Question: this question is regarding opencv with c++ in VS2008 express.
I'm doing very simple thing. Trying to get skin values from camera image.
As you can see in the screenshot camera image looks fairly good. I'm converting it to HSV & separating Hue channel from that to later threshold the skin value. But Hue channel seems too much noisy & grainy. Also HSV image window shows degradation of information. Why is that happening? & how to solve that. If we cant can we remove noise by some kind of smoothing? Code is as below :
'''
#include <opencv2/opencv.hpp>
int main(){
cv::VideoCapture cap(0); // open the default camera
cv::Mat hsv, bgr, skin;//make image & skin container
cap >> bgr;
//cvNamedWindow("Image");
//cvNamedWindow("Skin");
//cvNamedWindow("Hue");
cv::cvtColor(bgr, hsv, CV_BGR2HSV);
std::vector<cv::Mat> channels;
cv::split(hsv, channels);
cv::Mat hue;
hue = channels[0];
cv::imshow("Image", bgr);cvMoveWindow("Image",0,0);
cv::imshow("HSV", hsv);cvMoveWindow("HSV",660,0);
cv::imshow("Hue", hue);cvMoveWindow("Hue",0,460);
cvWaitKey(0);//wait for key press
return 0;
}
'''

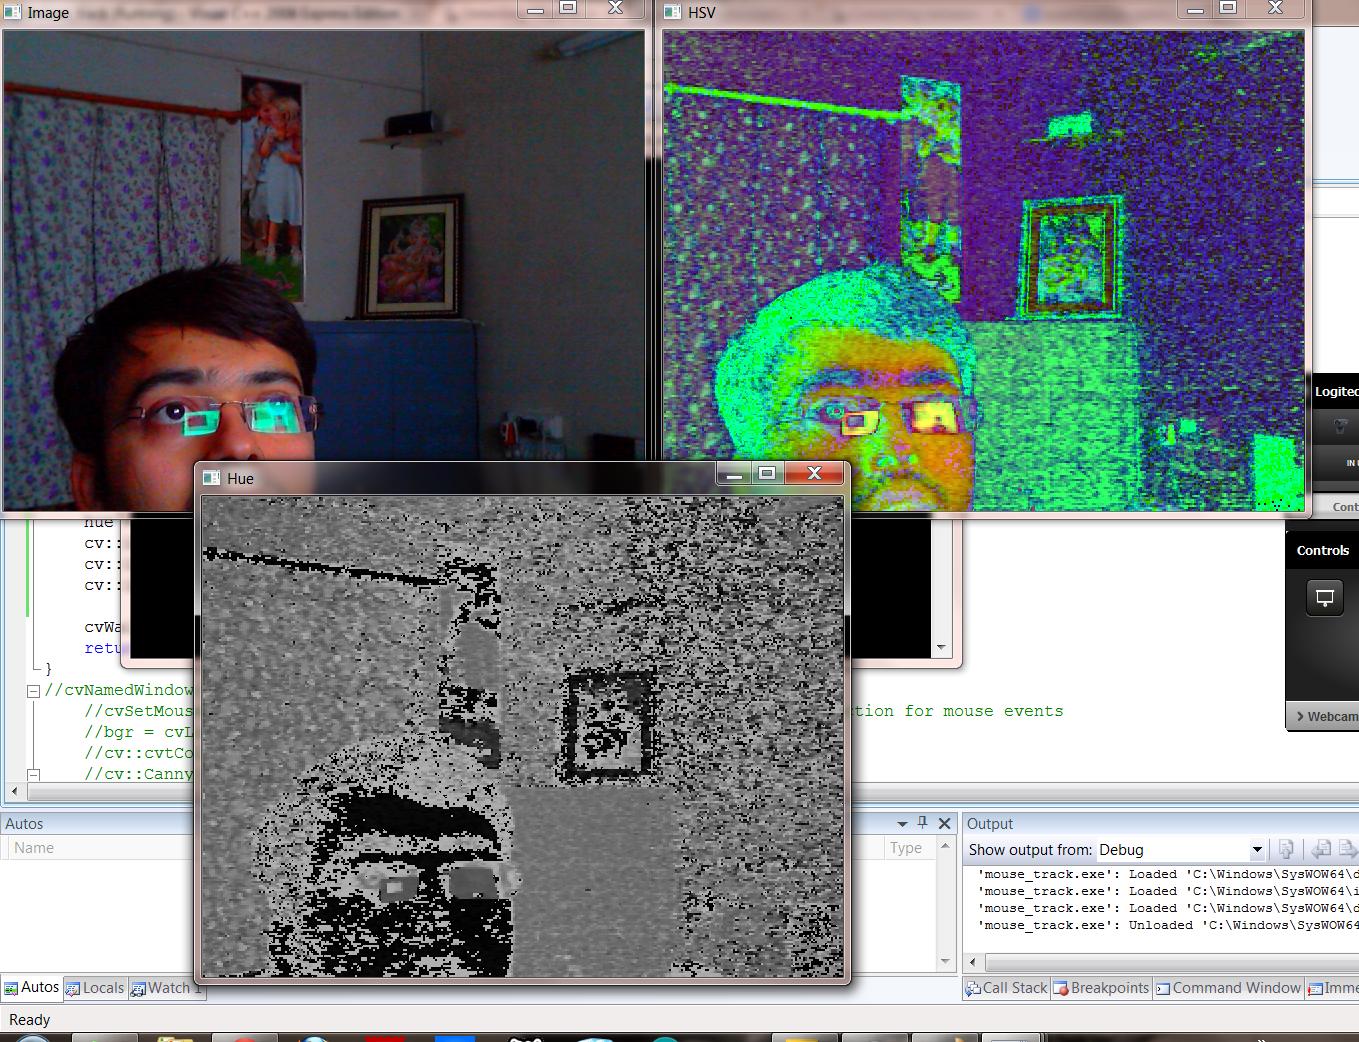
Answer: > Hue channel seems too much noisy & grainy. Why is that happening?
In the real-world colors we see, the of information that is represented by varies. The color red is completely described by hue. Black has no hue information at all.
However, when a color is represented in HSV as you have done, the .
So as colors approach any shade of gray, the hue component will be artificially inflated. That's the graininess you're seeing. The closer to gray, the more hue must be amplified, including error in captured hue.
> Also HSV image window shows degradation of information. Why is that happening?
There will be rounding errors in the conversion, but it's probably not as much as you think. Try converting your HSV image back to BGR to see how much degradation actually happened.
> & how to solve that.
Realistically, you have two options.
Use a higher-quality camera, or don't use HSV format.